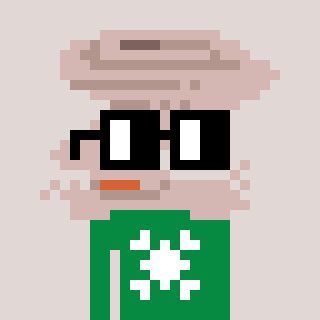
a pixel art character with square black glasses, a tornado-shaped head and a green-colored body on a warm background